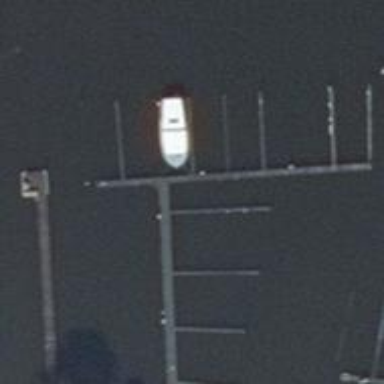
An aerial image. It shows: Man-made pier.